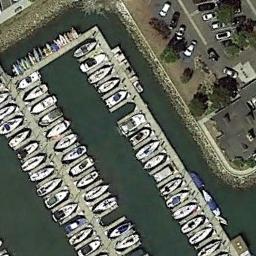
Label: harbor